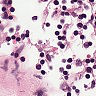
Metastatic tissue present: no